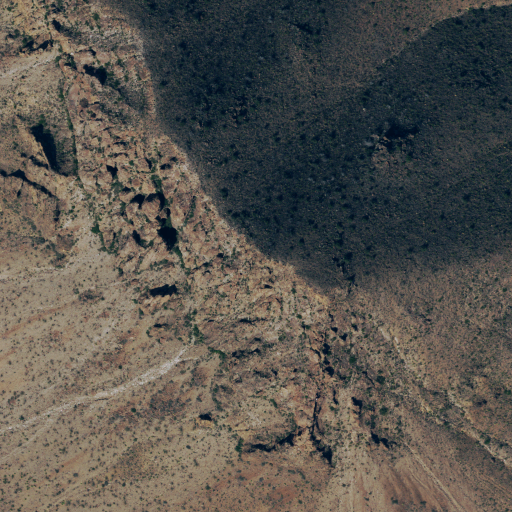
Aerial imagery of mountain in Texas named Paisano Peak containing only shrub